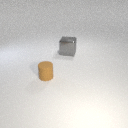
small brown rubber cylinder in front of large gray metal cube